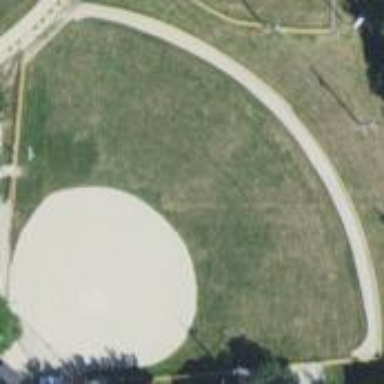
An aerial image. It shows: Baseball pitch for leisure land activities.